Question: I have form that is created from database. Form contains radio buttons which are created like this
'''
<label>
<input type="radio" name="rizici_radio<?php echo $riz_id ?>"
value="<?php echo $rizik['riz_vrednost_da']; ?>" >
<?php echo $rizik['riz_vrednost_da']; ?>
</label>
'''
Name attribute contains 'rizici_radio' and 'id' from database. And every row has pair of radio buttons with values '1' or '0'.
So my problem is manipulating changing values of that pair of radio buttons. For example when i select radio button with value '1' it should fill span tag with value of changed radio button. And i have another span where sum of values from all span tags should be displayed.

Grey is span where value of selected radio button should be stored
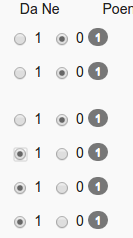
Answer: Using loop might create issue as some times loop counter value and DB ID's might differ. So what you need to do set DB ID to both radio button set like below where i am setting 'rel-id' value to DB Ids
'<label><input type="radio" class="promena" rel-id = '2' name="rizici_radio2" value="1" >1</label>'
'<label><input type="radio" class="promena" checked rel-id = '2' name="rizici_radio2" value="0">0</label>'
And use below jquery code
'''
$(".promena").on("change",function(){ // bind a function to the change event
if( $(this).is(":checked") ){ // check if the radio is checked
var val = $(this).val(); // retrieve the value
var id = $(this).attr("rel-id");
$("#bodovi"+id).val(val); //setting value to respective hidden field
$("#scores"+id).text(val); // showing selected radio button value in gray area
}
});
'''
Hope this helps you.